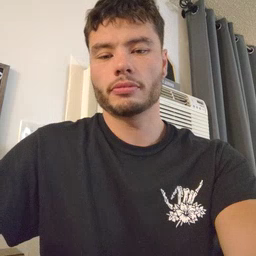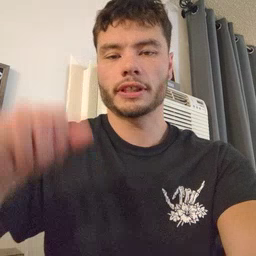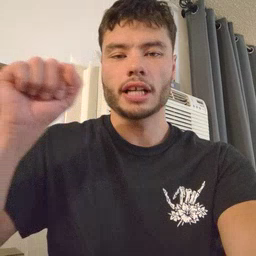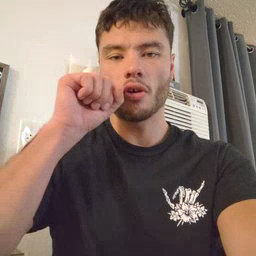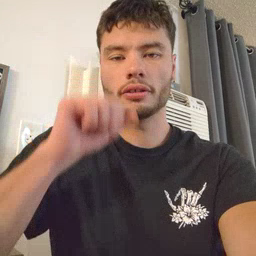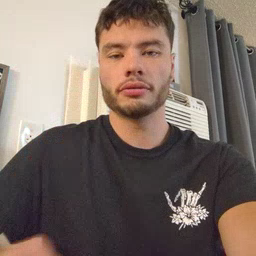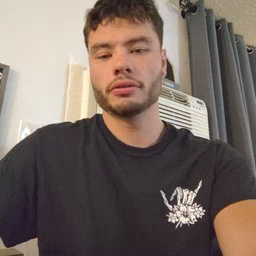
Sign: carrot